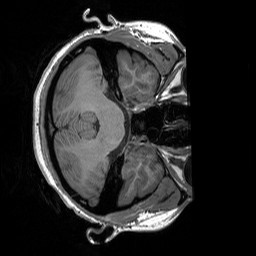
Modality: T1w
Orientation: axial
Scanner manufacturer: siemens
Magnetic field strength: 3 T
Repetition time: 1.76 s
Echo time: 0.0022 s